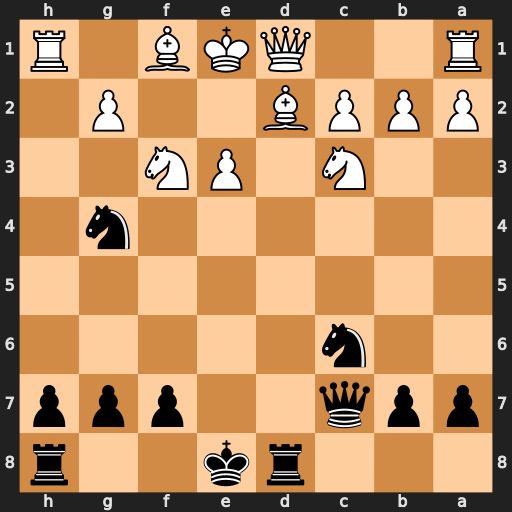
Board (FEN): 3rk2r/ppq2ppp/2n5/8/6n1/2N1PN2/PPPB2P1/R2QKB1R
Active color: b
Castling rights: KQk
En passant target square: -
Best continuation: Qg3+ Ke2 Qf2#